Interaction volume radius: 5 \u00c5
Interaction volume height: 20 \u00c5
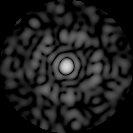
Disorder parameter: 0.8333